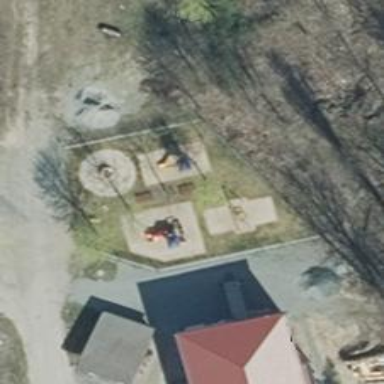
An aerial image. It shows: Playground with roundabout.